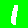
Digit: 1